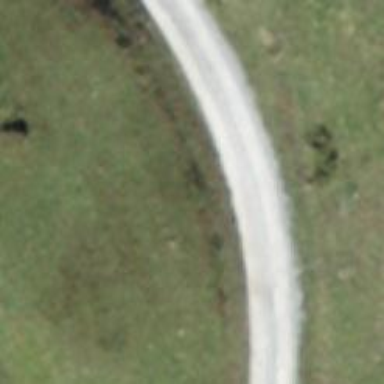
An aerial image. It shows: Compacted unclassified road with grade2 tracktype.